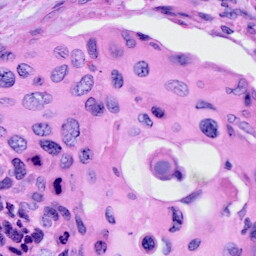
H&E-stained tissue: Cervix